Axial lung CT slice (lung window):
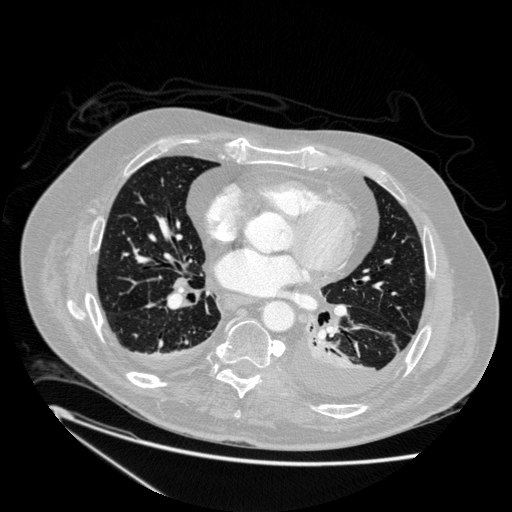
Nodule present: no